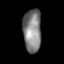
Tissue: skin
Cell type: Epithelial cells
Senescence score: 0.6935
Nuclear area (px): 764
Mean DAPI intensity: 129.389